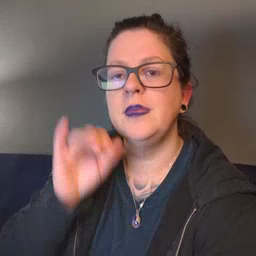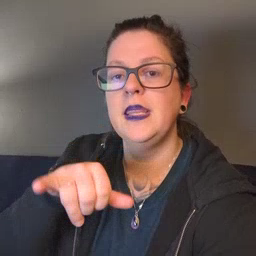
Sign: that